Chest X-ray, PA view. Patient: 44 years old, sex F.
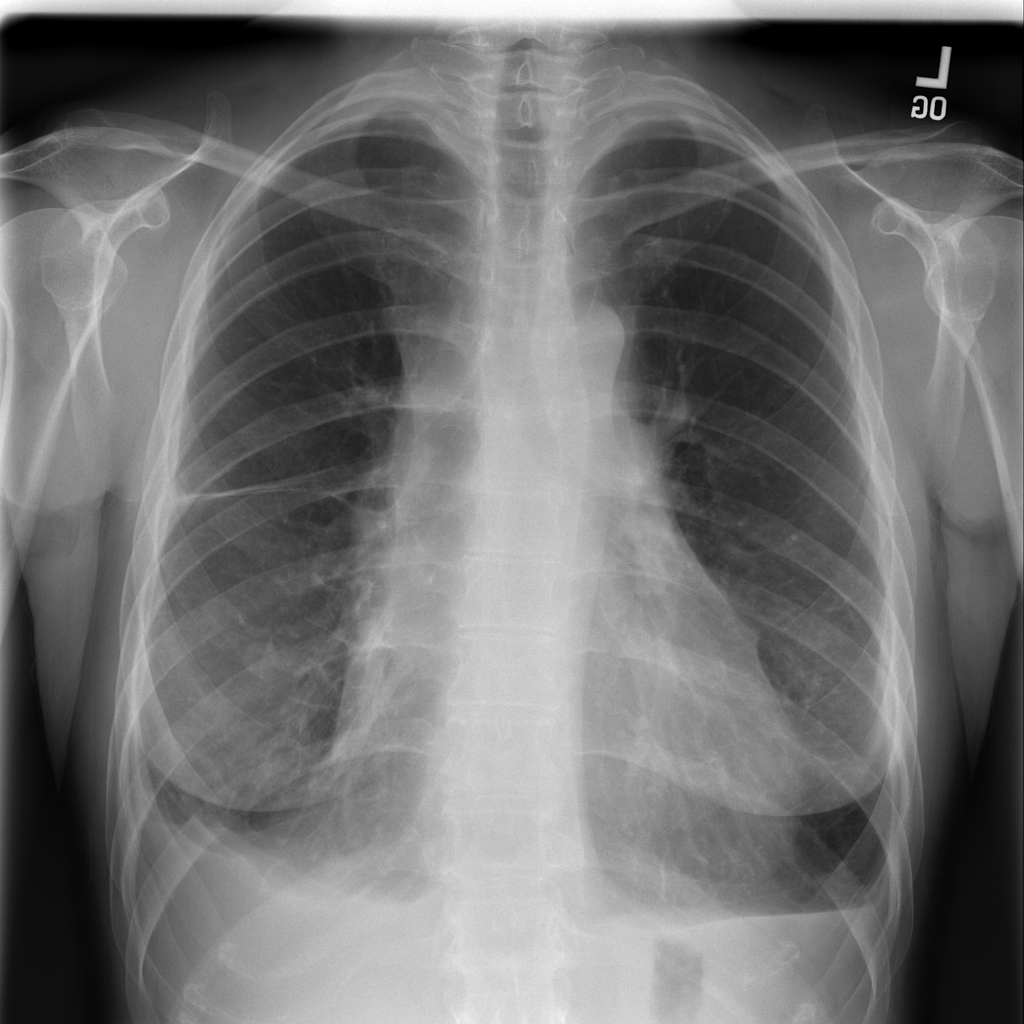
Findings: No Finding